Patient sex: M
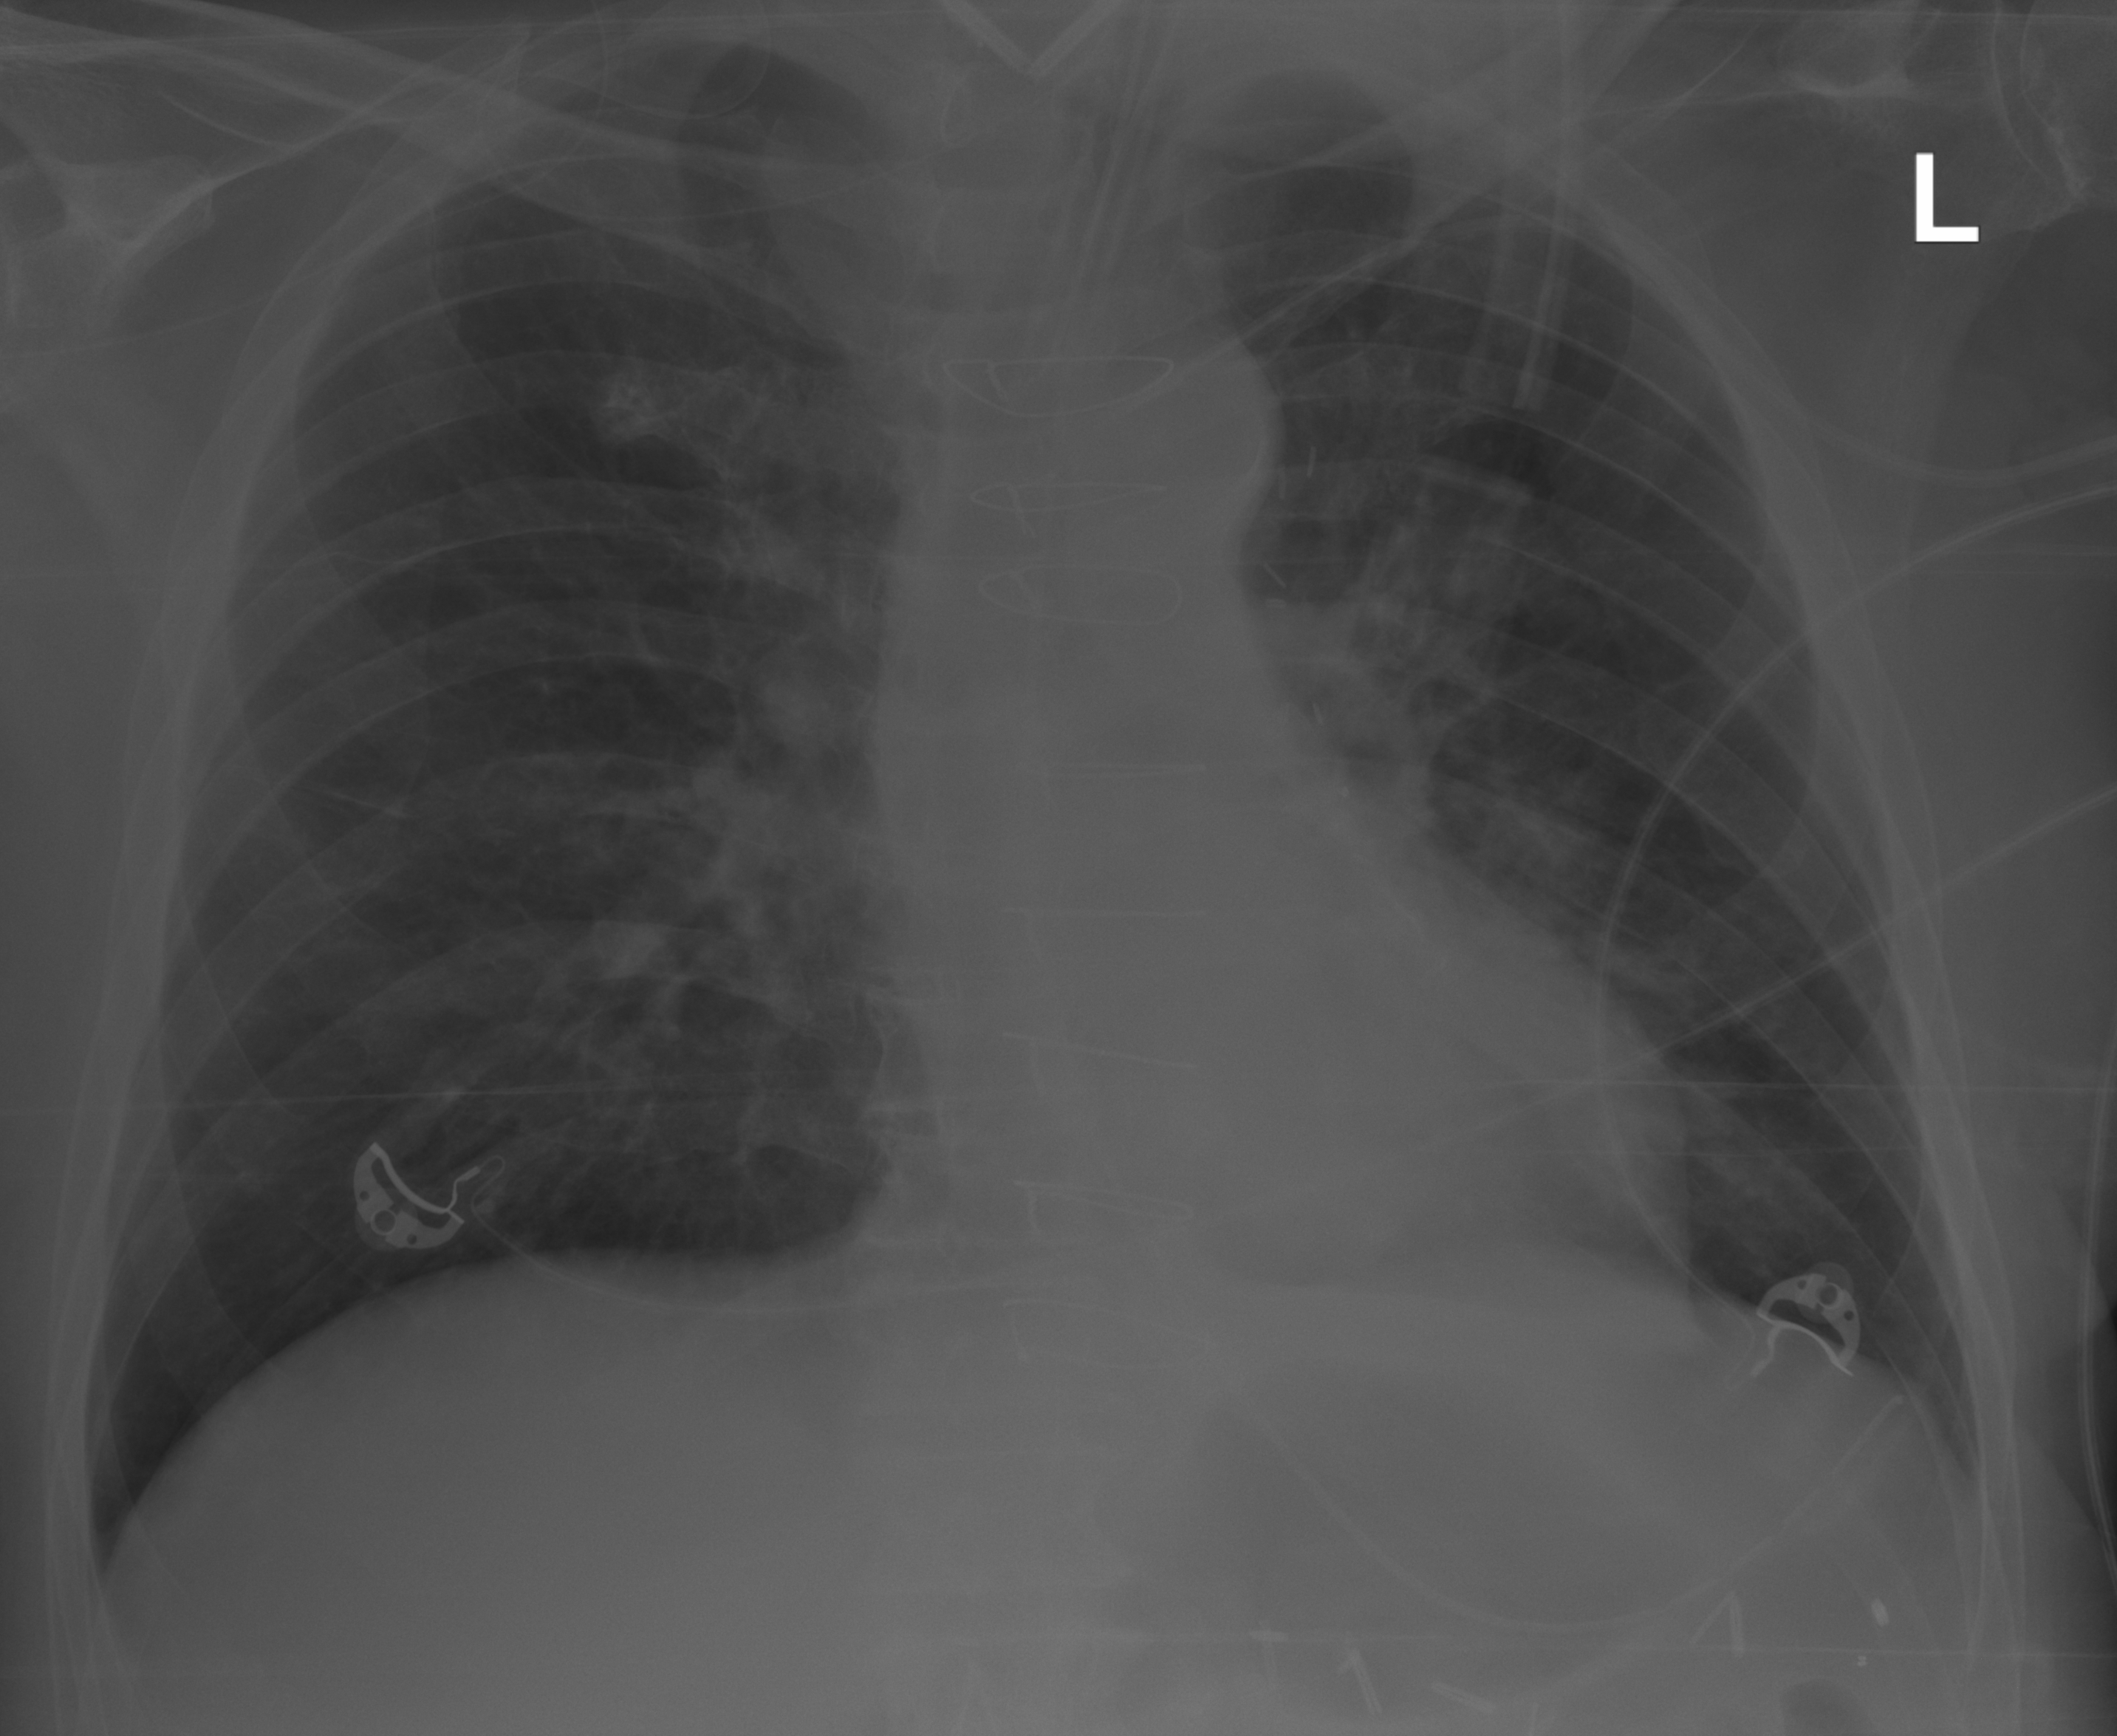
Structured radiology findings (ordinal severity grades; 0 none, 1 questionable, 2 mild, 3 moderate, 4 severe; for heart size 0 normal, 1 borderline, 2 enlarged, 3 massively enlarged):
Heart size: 0
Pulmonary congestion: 0
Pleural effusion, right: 0
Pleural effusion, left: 0
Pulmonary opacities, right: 0
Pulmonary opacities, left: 2
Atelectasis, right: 0
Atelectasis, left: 0